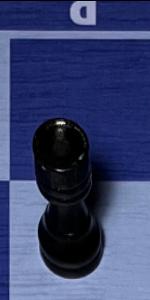
Label: Rook_Black